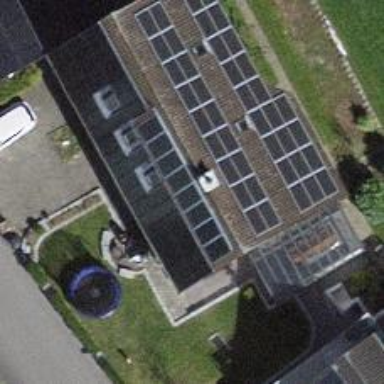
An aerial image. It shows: Solar power generator.